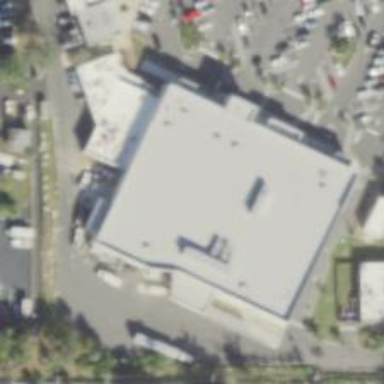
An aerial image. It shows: Supermarket.